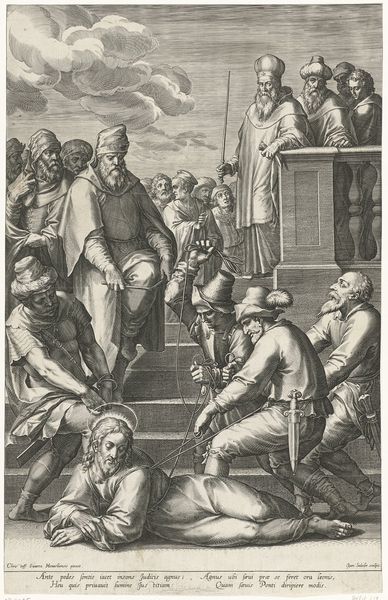
Titel: Pilatus breekt het riet
Künstler: Johann (I) Sadeler
Standort: Amsterdam
Institution: Rijksmuseum
Schlagwörter: balcony, crowd, fight, hat, men, people, religious, soldier, soldiers, stair, stairs, steps, sword, white, black, grey, group, robe, railing, arrest, feather, hand, angel, cloud, clouds, man, roman, sky, struggle, drawing, black and white, etching, illustration, monochrome, beard, saint, writing, rope, tie, jesus, watching, pencil, god, pointing, christian, bible, judgement, stick, sceptre, whip, faith, dagger, lay, latin, guilt, text, earth, knife, crucification, halo, jesus christ, torture, down, punishment, pilate, judas, laying, ropes, bound, pull, grey], tied up, arrested, bind, captured, balastrade, clous, pontius pilate, bc, black and whte, black and whitw, daggar, elders, open punishment, christt, stading, torchure